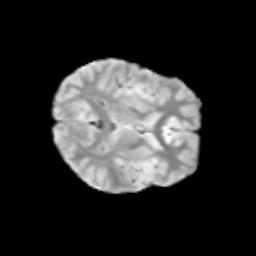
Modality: T2w
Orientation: axial
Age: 11
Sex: male
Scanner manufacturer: siemens
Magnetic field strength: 3 T
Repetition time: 3.8 s
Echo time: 0.07 s